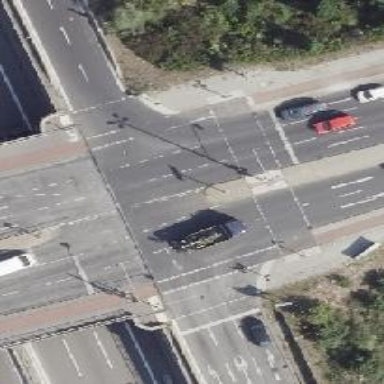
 classified as secondary road. It is dual carriageway."